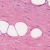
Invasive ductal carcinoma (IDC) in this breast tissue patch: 0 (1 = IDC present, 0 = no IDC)